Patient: sex M, age 46
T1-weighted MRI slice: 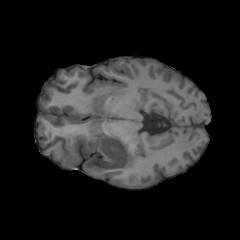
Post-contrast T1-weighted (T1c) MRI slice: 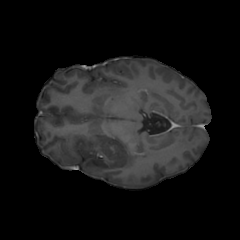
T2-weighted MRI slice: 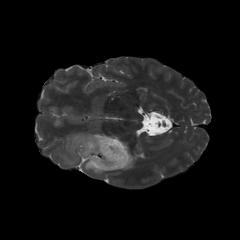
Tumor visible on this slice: yes
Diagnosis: Oligodendroglioma, IDH-mutant, 1p/19q-codeleted
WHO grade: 2